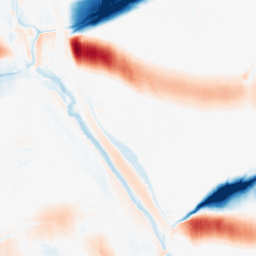
Category: morphological
Decomposition family: morphological_ellipse
Decomposition parameters: operation: average
width: 50
height: 5
Upsampling method: sinc_blackman
Upsampling parameters: scale: 2
kernel_size: 16
Upsampling scale: 2